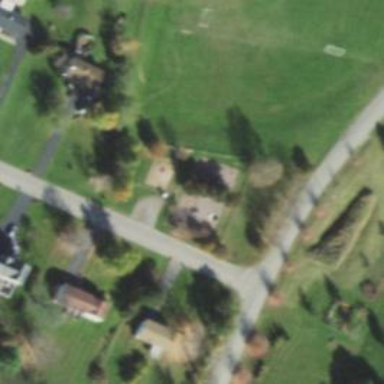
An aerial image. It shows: Playground with roundabout.